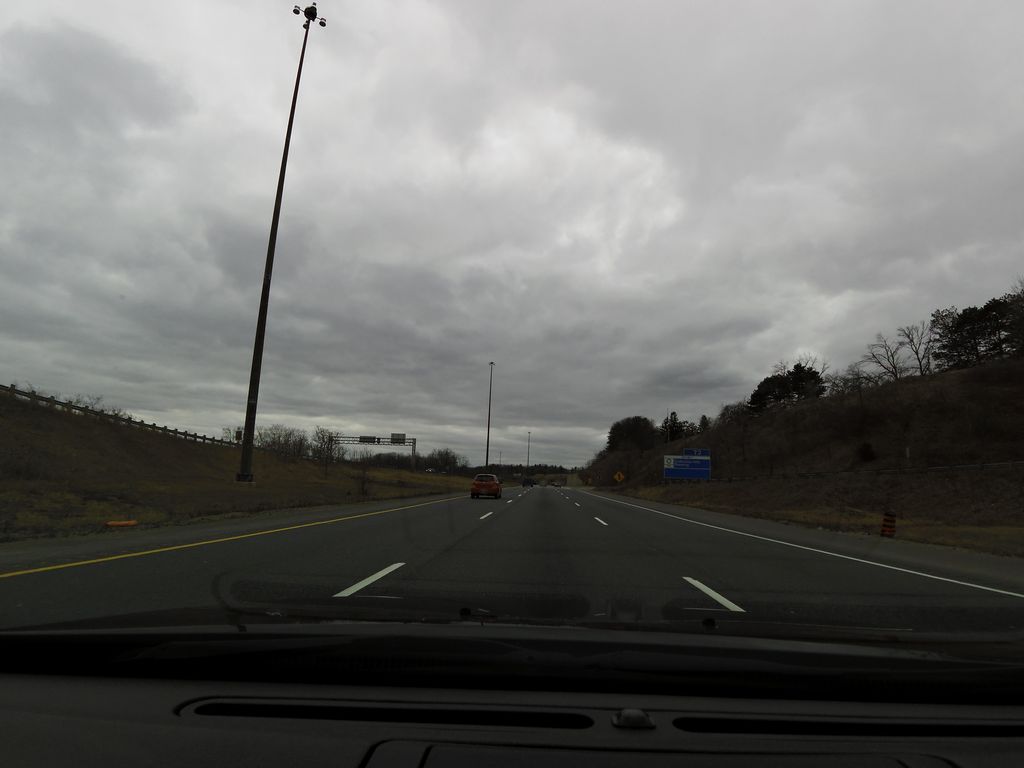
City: hamilton